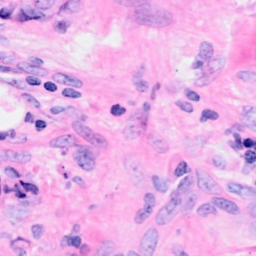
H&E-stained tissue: Breast